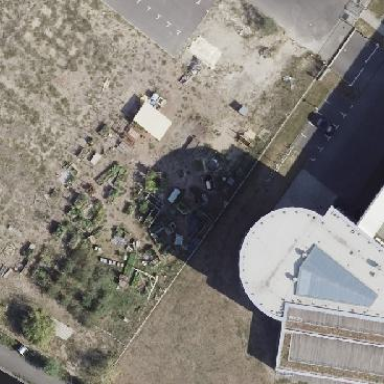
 leisure land intended for communal use."